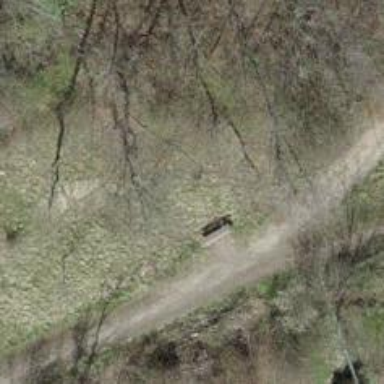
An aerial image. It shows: Bench for seating.